Question: Is there a way to add an edge/border (not sure of the proper word) to the links created using 'ggforce::geom_link2' in R? Something similar to points with pch >20.
The issue that I see is that geom_link2 uses 'col' instead of 'fill' in order to define the colour of the link. Therefore I am not sure how the colour of the border could be defined. In turn that makes me think that there is no way to make a border on the link.
Any idea?
Thanks.
follow up of the solution from @tjebo.
Here is a reproducible example of the path-crossing issue. The border disappears at the crossing. With 2 paths it is still ok to visualise, but in a complex ordination it gets very messy.
'''
library(ggforce)
#> Loading required package: ggplot2
df <- data.frame( x = c(5, 10, 5, 10), y = c(5, 10, 10, 5), width = c(1, 10, 6, 2), colour = letters[1:4], group = c(1, 1, 2, 2))
ggplot(df) +
geom_path(aes(x = x, y = y, group = group), size = 10, lineend = 'round') +
geom_link2(aes(x = x, y = y, colour = colour, group = group),
size = 5, lineend = 'round', n = 500)
'''

<URL>
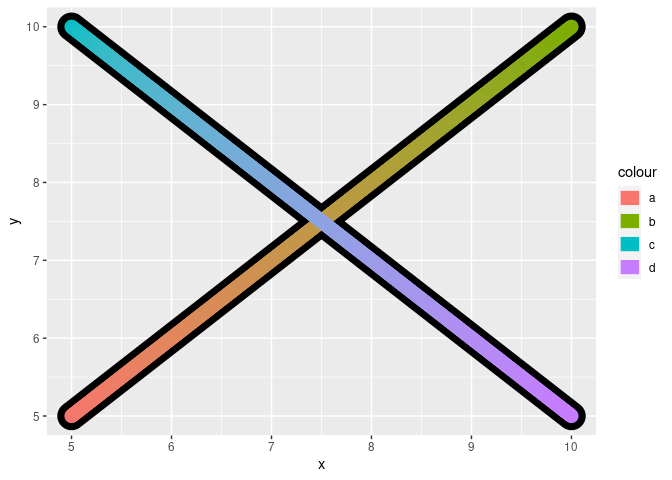
Answer: Cheeky workaround: Create two geom_link2 plots overlaid. If you want a simple unicolor border, you can as well (and better) use geom_path instead.
Adapted from the example in '?geom_link'.
'''
library(tidyverse)
library(ggforce)
lines <- data.frame( x = c(5, 12, 15, 9, 6), y = c(17, 20, 4, 15, 5), xend = c(19, 17, 2, 9, 5), yend = c(10, 18, 7, 12, 1), width = c(1, 10, 6, 2, 3), colour = letters[1:5])
ggplot(lines) +
geom_path(aes(x = x, y = y, group = 1), size = 10, lineend = 'round') +
geom_link2(aes(x = x, y = y, colour = colour, group = 1),
size = 5, lineend = 'round', n = 500)
'''

<URL>